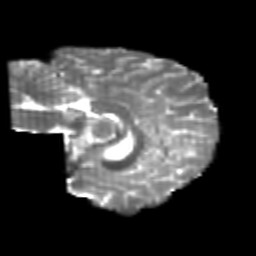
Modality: T2w
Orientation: sagittal
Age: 20
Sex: female
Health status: healthy
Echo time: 0.074 s